Question: Originally, I wanted to use the <URL> solver in Python but is there one out there? Alternatively, which existing libraries can I use to solve this minimization problem?
Here's the original problem (BP+):

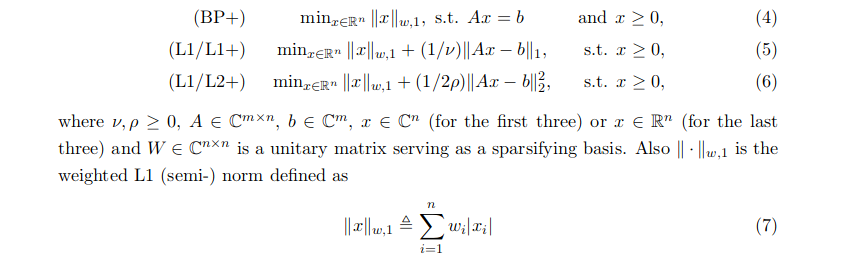
Answer: I think you can do basis pursuit using quadratic cone programming (<URL>.
In python you can use <URL>
Edit: it is even <URL>.